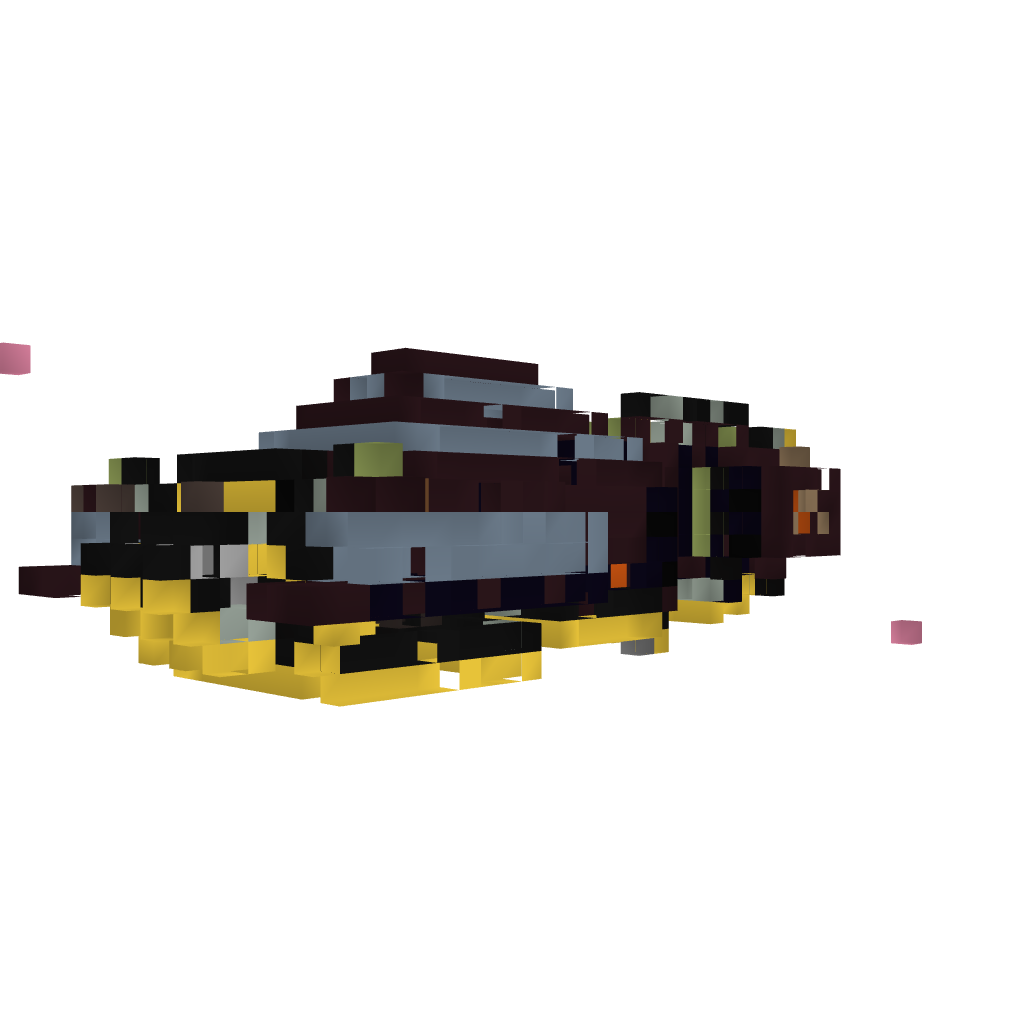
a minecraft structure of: NetherBoat Mecanism